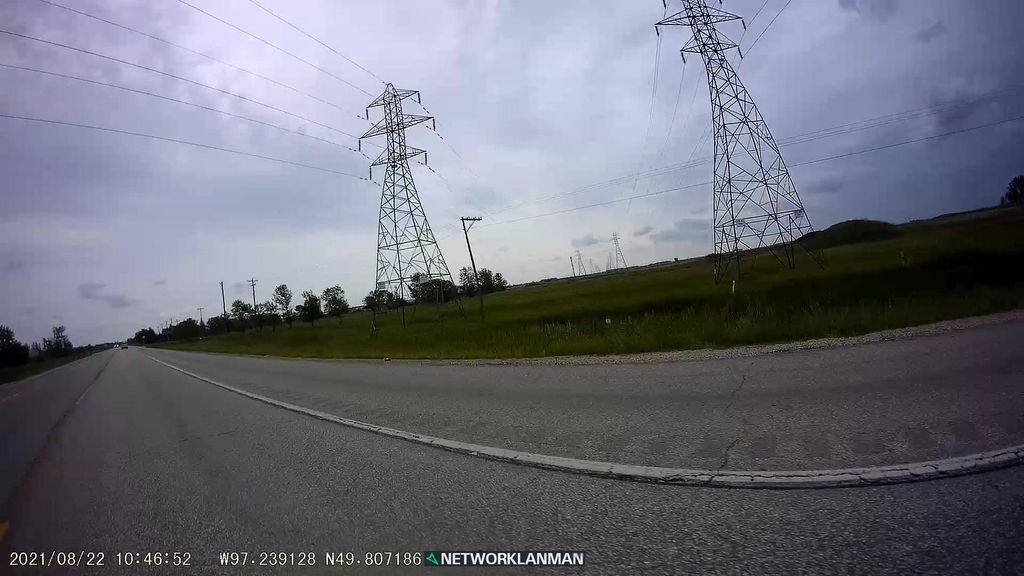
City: winnipeg